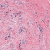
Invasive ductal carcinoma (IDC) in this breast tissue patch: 0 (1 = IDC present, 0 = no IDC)